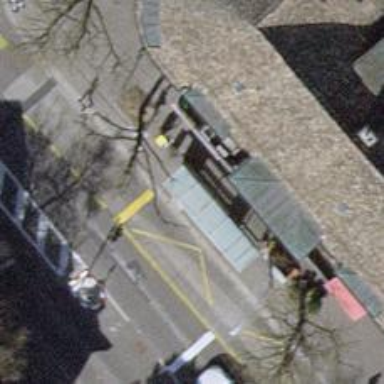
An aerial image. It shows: Bench for seating.